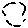
Label: hexagon